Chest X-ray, PA view. Patient: 21 years old, sex F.
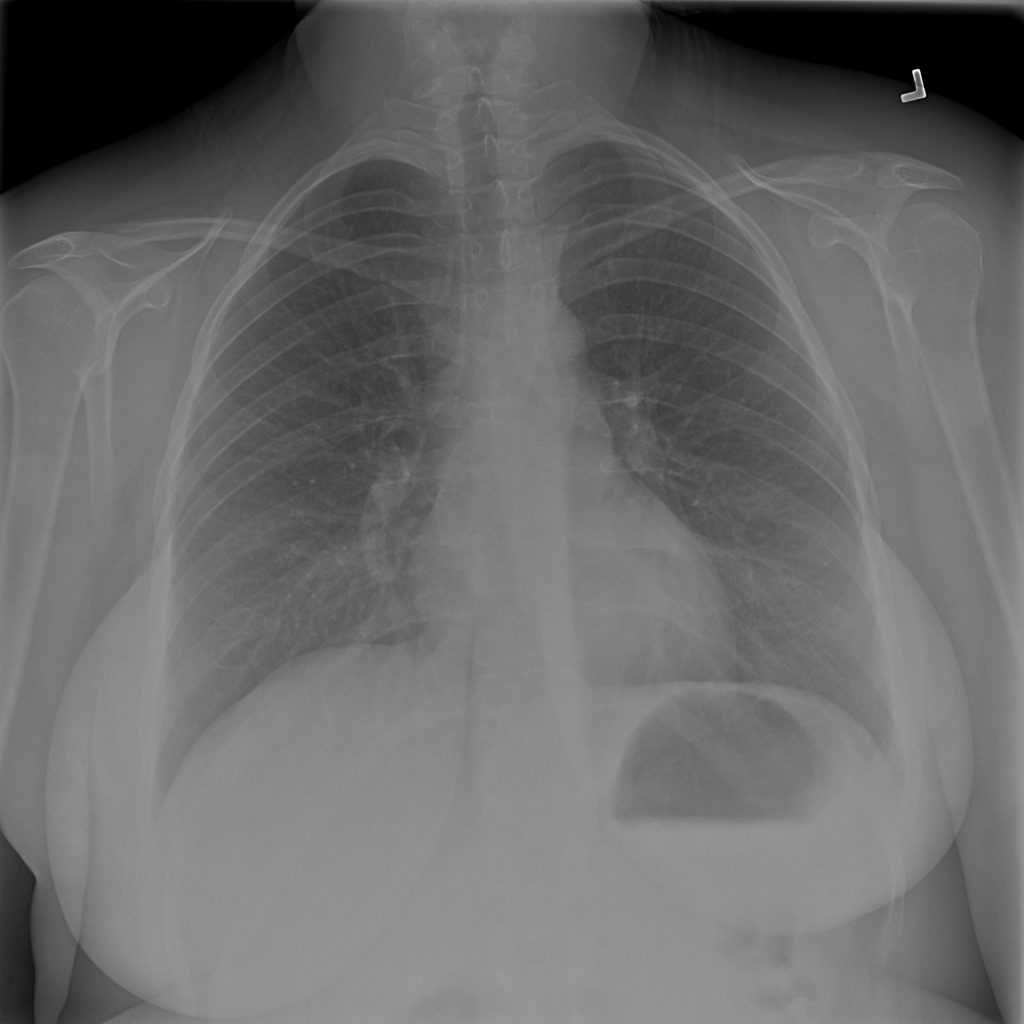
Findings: No Finding